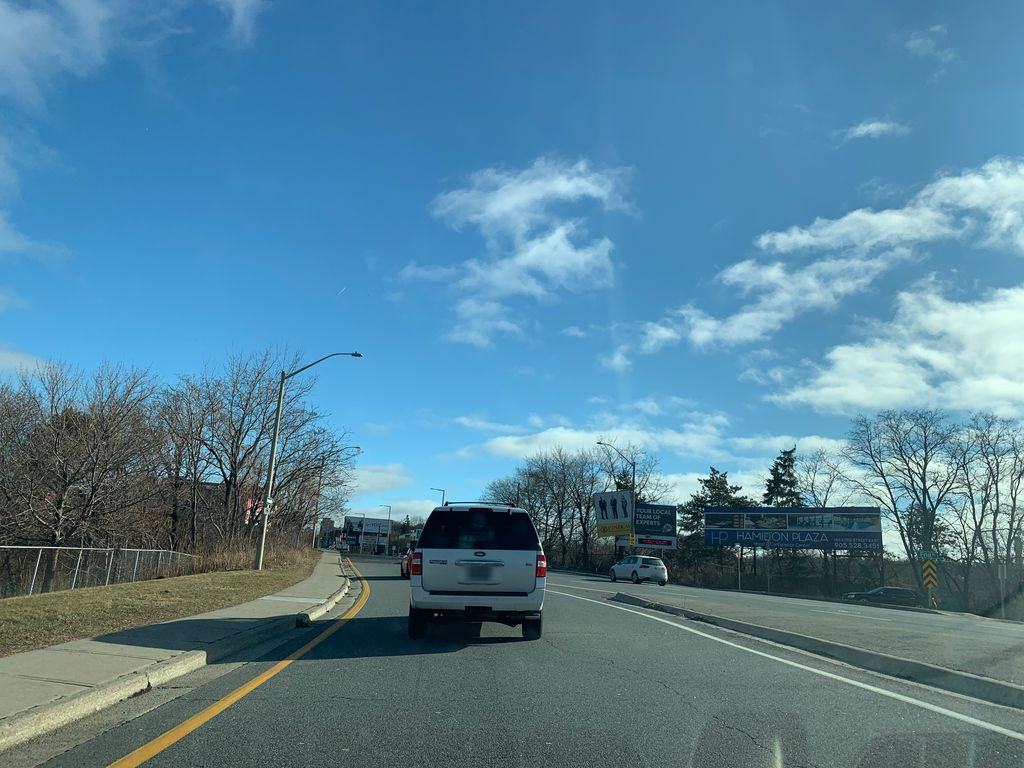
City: hamilton